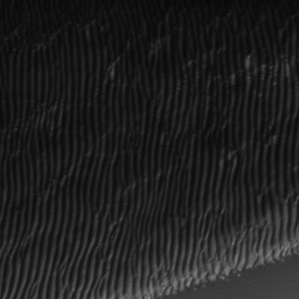
Label: frost